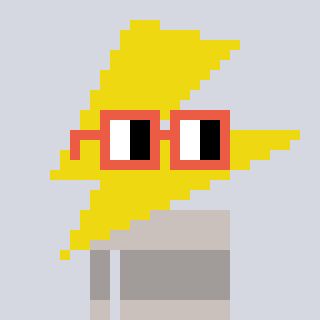
a pixel art character with square orange glasses, a lightning bolt-shaped head and a foggrey-colored body on a cool background